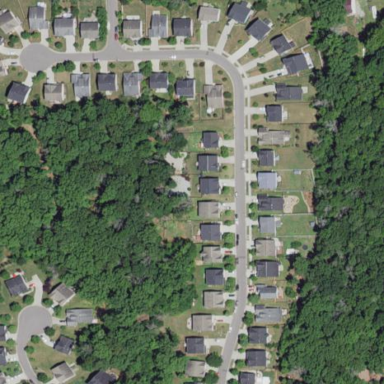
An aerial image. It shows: Residential area within neighborhood.